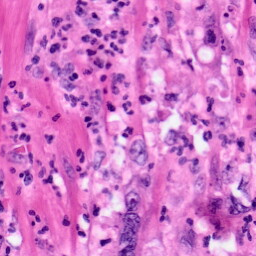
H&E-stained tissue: Pancreatic